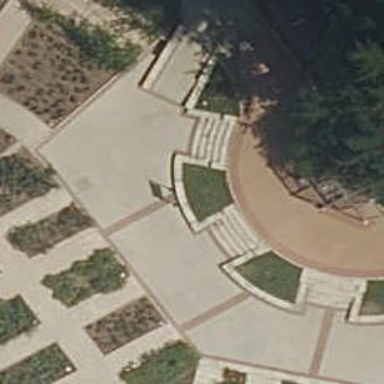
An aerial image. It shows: Steps made of paving stones.